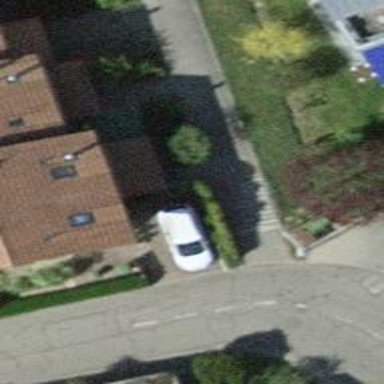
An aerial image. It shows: Set of steps on the road.